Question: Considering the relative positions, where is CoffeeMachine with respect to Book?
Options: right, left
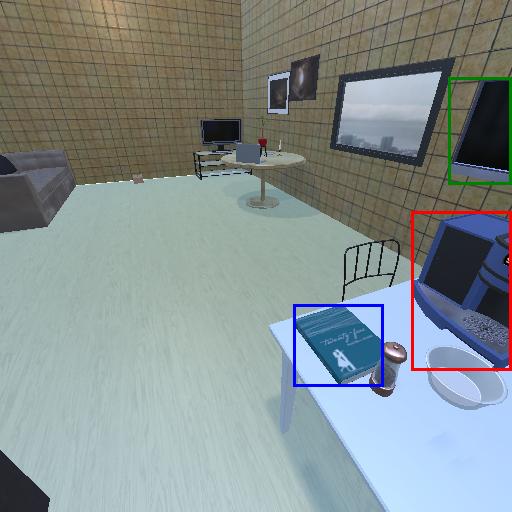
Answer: right